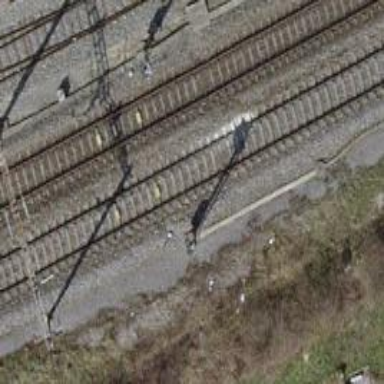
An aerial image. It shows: Railway signal.